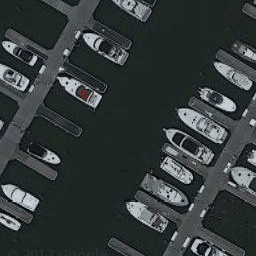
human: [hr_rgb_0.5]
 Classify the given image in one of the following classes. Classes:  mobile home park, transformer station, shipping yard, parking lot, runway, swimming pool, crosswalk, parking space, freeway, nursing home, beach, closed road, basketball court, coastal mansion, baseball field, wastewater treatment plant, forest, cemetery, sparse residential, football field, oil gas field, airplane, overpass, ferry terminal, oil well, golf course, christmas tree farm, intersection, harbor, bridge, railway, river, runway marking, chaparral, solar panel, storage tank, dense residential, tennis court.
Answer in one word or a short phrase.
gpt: harbor